Question: I have a list of objects (same class). Each of these objects has couple of properties. I would like to build a GUI that would show a "tile" for each of these objects and in this "tile" the property values of this object would be displayed. The image bellow illustrates the idea.

By pressing on the + tile it would be possible to add new object (would bring up the dialogue). The object tiles would wrap to the next line allowing X tiles per line.
What would be your suggestions to do this in a civilized manner to be able to automatically add/remove tiles as an object in the list is created/deleted? Maybe someone knows some examples?
Currently I'm quite blank on how to achieve this.
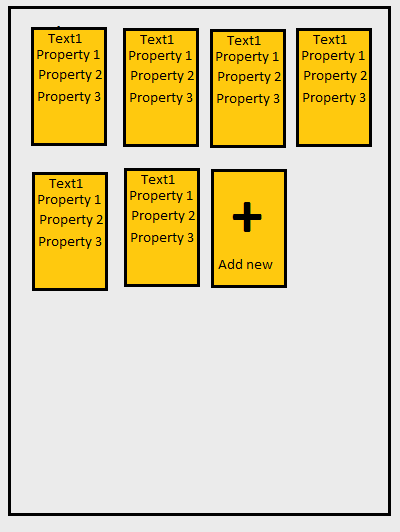
Answer: Consider using some sort of 'ItemsControl' with a <URL>
---
As Matt Burland stated, you will need to put your objects into a <URL> for them to appear "dynamically".